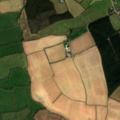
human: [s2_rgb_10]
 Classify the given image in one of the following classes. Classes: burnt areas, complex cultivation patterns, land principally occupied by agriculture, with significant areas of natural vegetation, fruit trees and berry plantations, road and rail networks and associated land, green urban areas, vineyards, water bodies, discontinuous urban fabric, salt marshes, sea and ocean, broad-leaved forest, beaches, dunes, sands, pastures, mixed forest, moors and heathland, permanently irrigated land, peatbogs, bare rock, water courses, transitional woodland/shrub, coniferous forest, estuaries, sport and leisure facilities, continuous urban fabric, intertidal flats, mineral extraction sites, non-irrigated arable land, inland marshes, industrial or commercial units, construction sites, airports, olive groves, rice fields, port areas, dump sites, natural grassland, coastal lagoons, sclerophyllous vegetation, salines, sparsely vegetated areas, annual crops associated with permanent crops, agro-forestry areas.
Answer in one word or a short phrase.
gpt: non-irrigated arable land, pastures